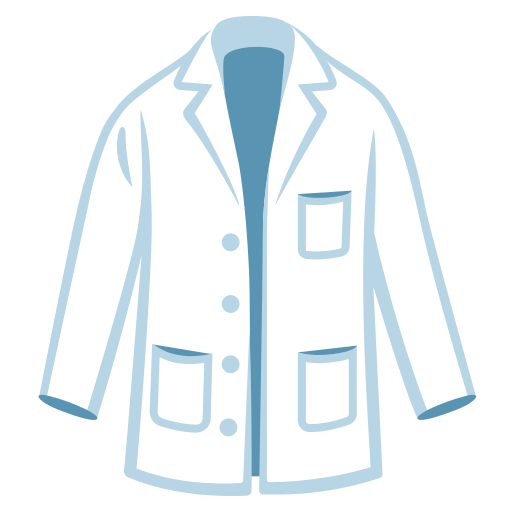
Emoji: 🥼